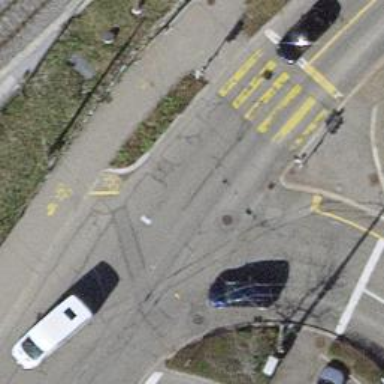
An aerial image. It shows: Road with traffic signals.